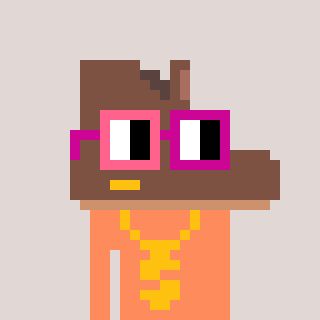
a pixel art character with square pink and red glasses, a boot-shaped head and a peachy-colored body on a warm background